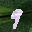
Label: 9